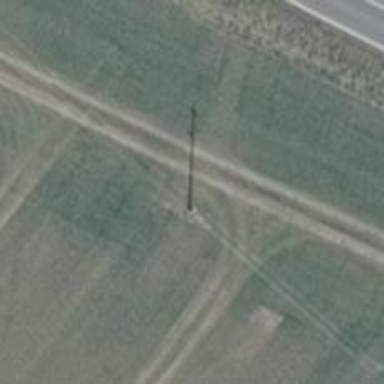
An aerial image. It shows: Power pole.